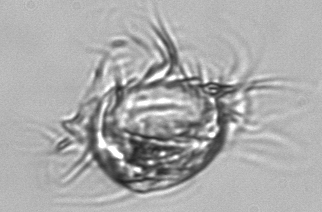
Label: Leegaardiella_ovalis